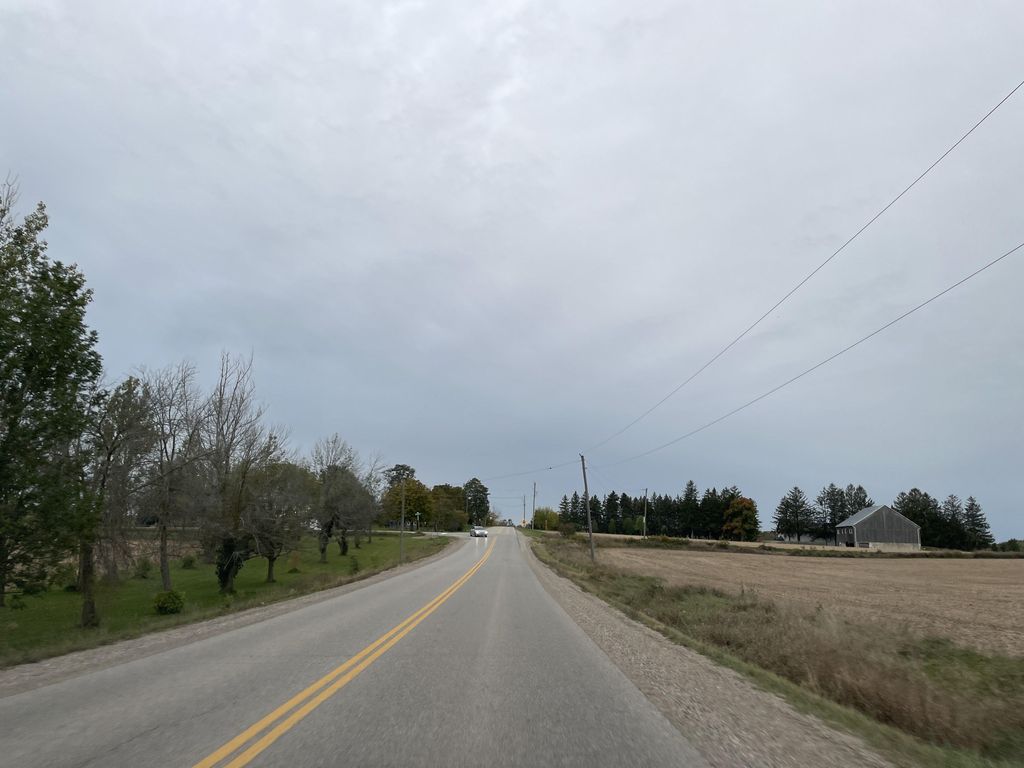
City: kitchener-waterloo